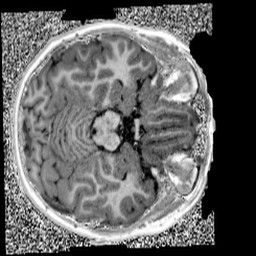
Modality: UNIT1
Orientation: axial
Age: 12
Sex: female
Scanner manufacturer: siemens
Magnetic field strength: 3 T
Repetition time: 4 s
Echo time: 0.00299 s